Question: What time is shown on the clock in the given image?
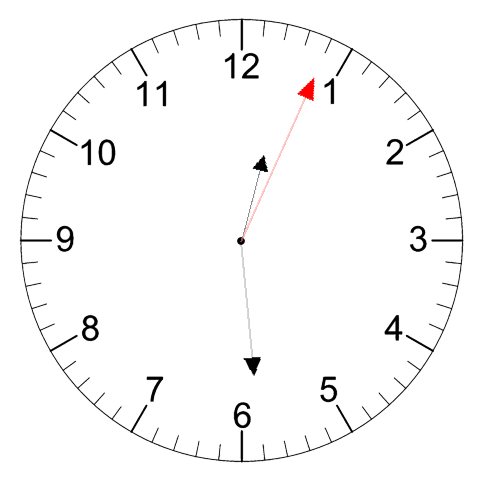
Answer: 12:29:04